Group 1:
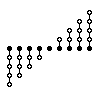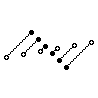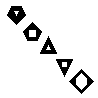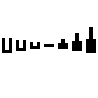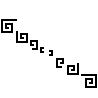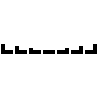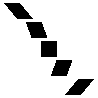
Group 2:
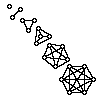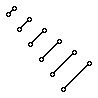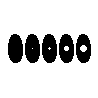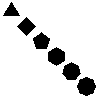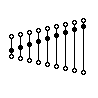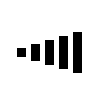
Rule separating the two groups: Increasing quantity has no lower (or upper) bound (and gives a representation of negative numbers) vs. increasing quantity has lower bound.
Concepts: counting, decreasing, increasing, iteration, larger, becoming, size_increase_decrease, smaller, becoming, tracing_line_or_curve
Comments: All left examples have a clear "zero" value, but it may be unclear which side is meant to be positive and which side is meant to be negative (See left-BP893 for quantities without clear notion of increase/decrease.)
Author: Aaron David Fairbanks